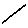
Label: line